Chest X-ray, PA view. Patient: 64 years old, sex F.
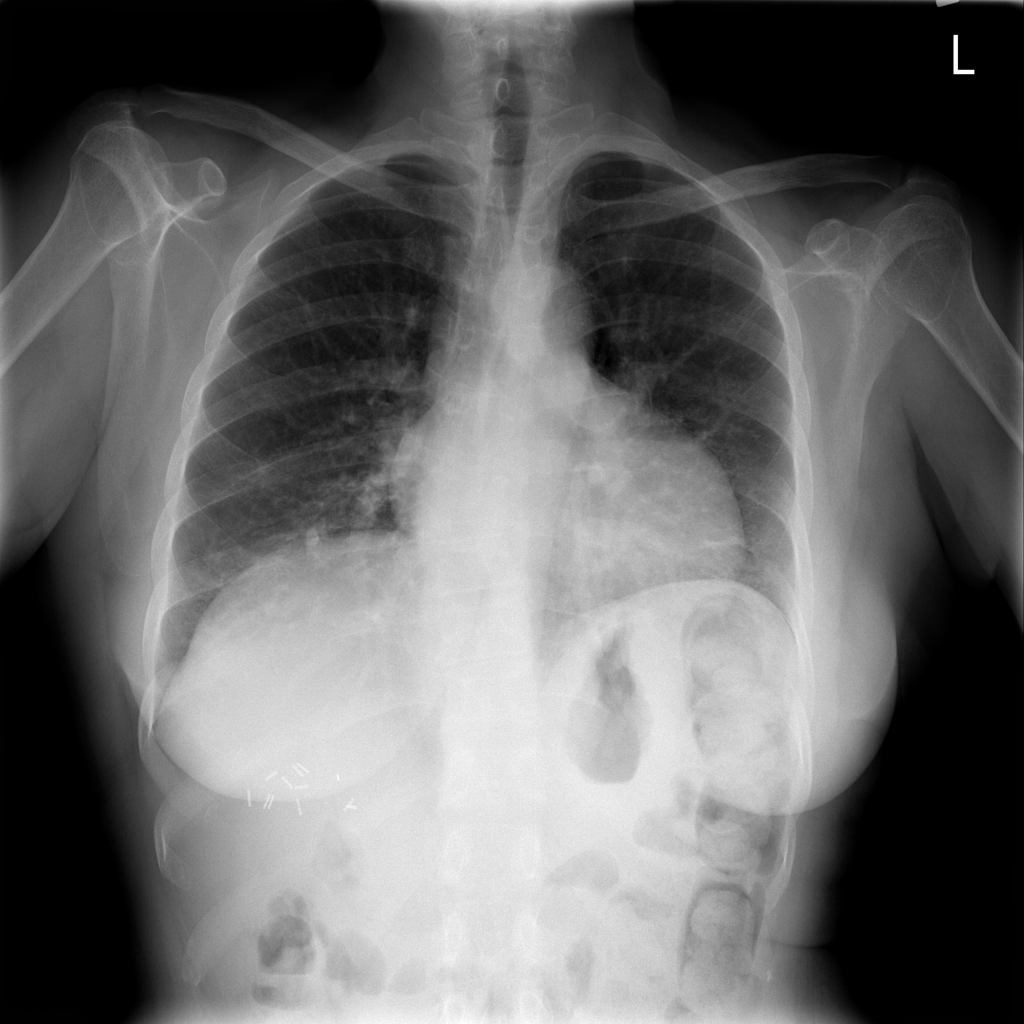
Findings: No Finding